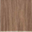
Piece: xx